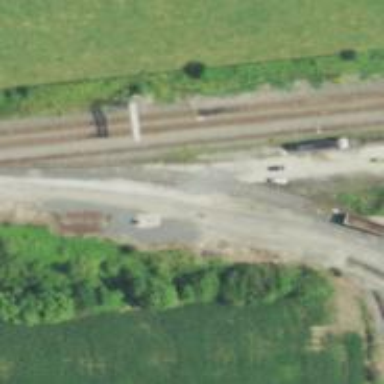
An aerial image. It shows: View of railway yard.